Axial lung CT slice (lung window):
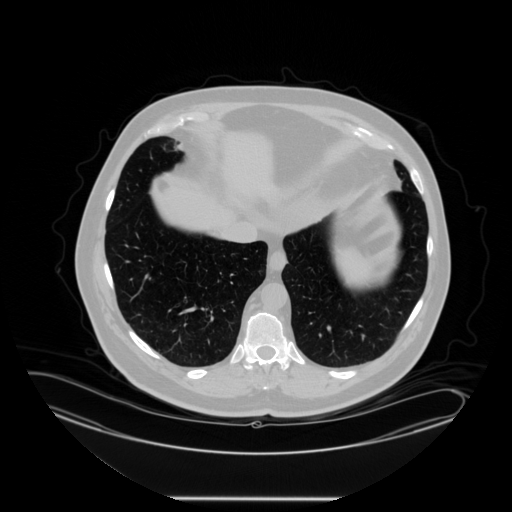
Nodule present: no